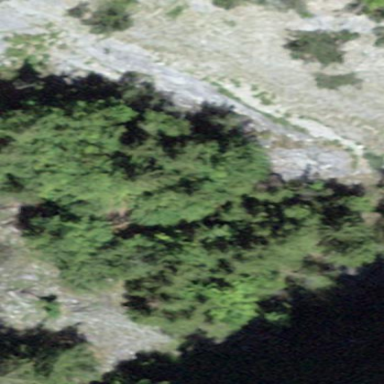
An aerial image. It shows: Forest area.